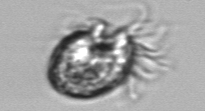
Label: Strombidium_morphotype1